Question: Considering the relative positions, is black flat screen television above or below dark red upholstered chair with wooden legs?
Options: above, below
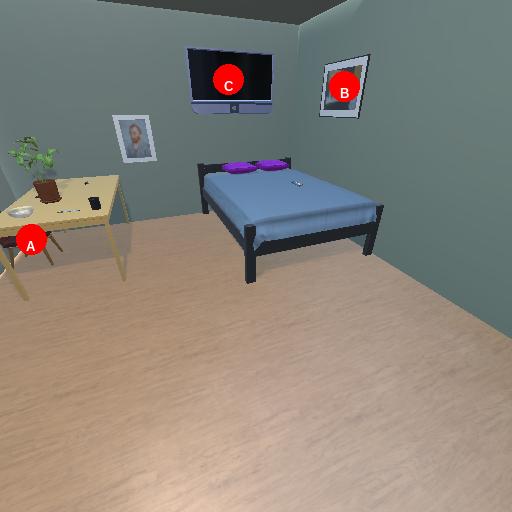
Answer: above